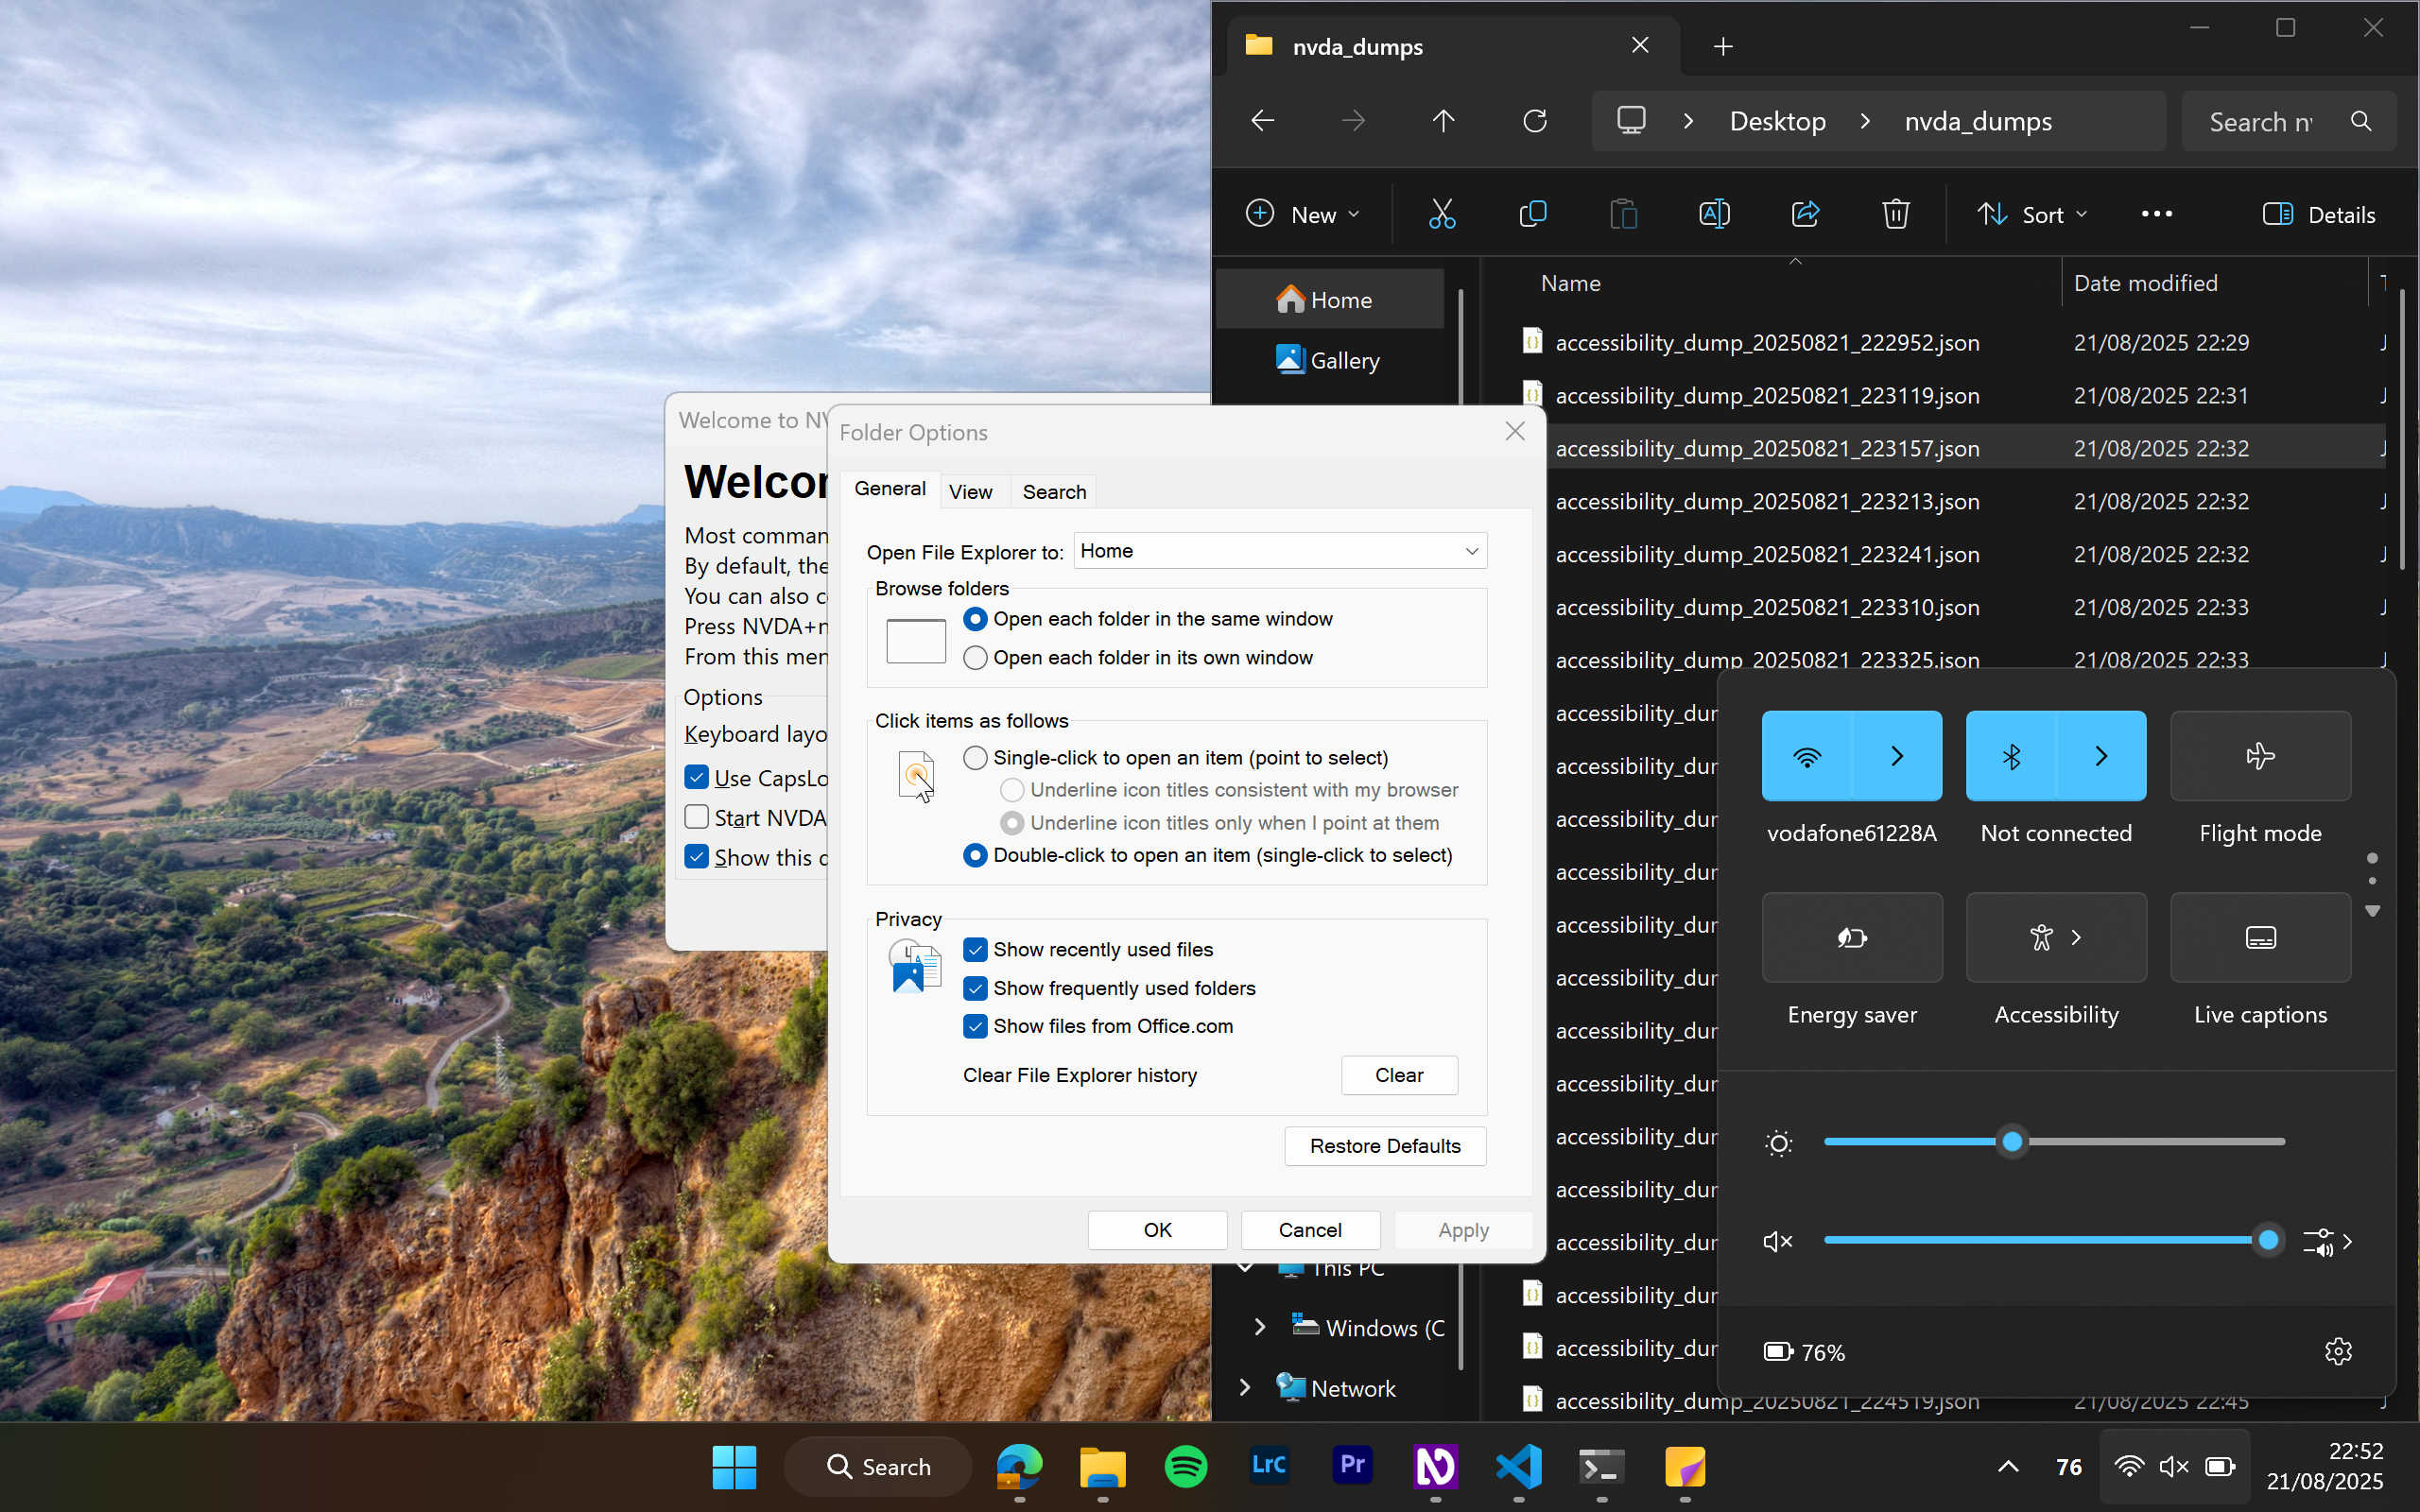
UI elements on screen:
"Desktop - window"
"Google Gemini - window"
"System - menu bar - Contains commands to manipulate the window"
"System - menu item"
"title bar - value: Google Gemini"
"Minimise - button - Moves the window out of the way"
"Maximise - button - Makes the window full screen"
"window"
"Welcome to NVDA - window"
"title bar - value: Welcome to NVDA"
"Close - button - Closes the window"
"Welcome to NVDA - dialog - Welcome to NVDA!
Most commands for controlling NVDA require you to hol..."
"Welcome to NVDA! - window"
"Welcome to NVDA! - text"
"Most commands for controlling NVDA require you to hold down the NVDA key while pressing other key..."
"Options - window"
"Options - grouping"
"Keyboard layout: - window"
"Keyboard layout: - text"
"Keyboard layout: - window"
"Keyboard layout: - combo box - value: laptop"
"Keyboard layout: - text - value: laptop"
"Open - button"
"Use CapsLock as an NVDA modifier key - window"
"Use CapsLock as an NVDA modifier key - check box"
"Start NVDA after I sign in - window"
"Start NVDA after I sign in - check box"
"Show this dialog when NVDA starts - window"
"Show this dialog when NVDA starts - check box"
"OK - window"
"OK - button"
"window"